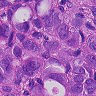
Metastatic tissue present: yes